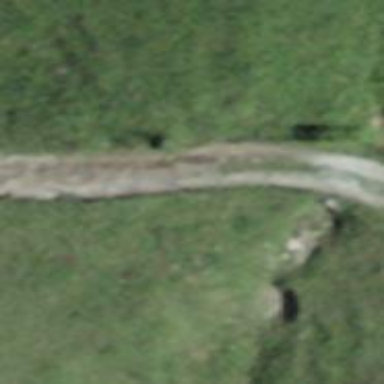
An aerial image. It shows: Gravel track road.